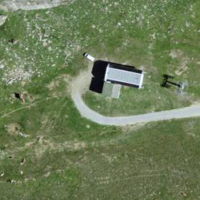
EUNIS habitat code: 26
Species observed at this site:
Marmota marmota